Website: bh-photo
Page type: address-validator
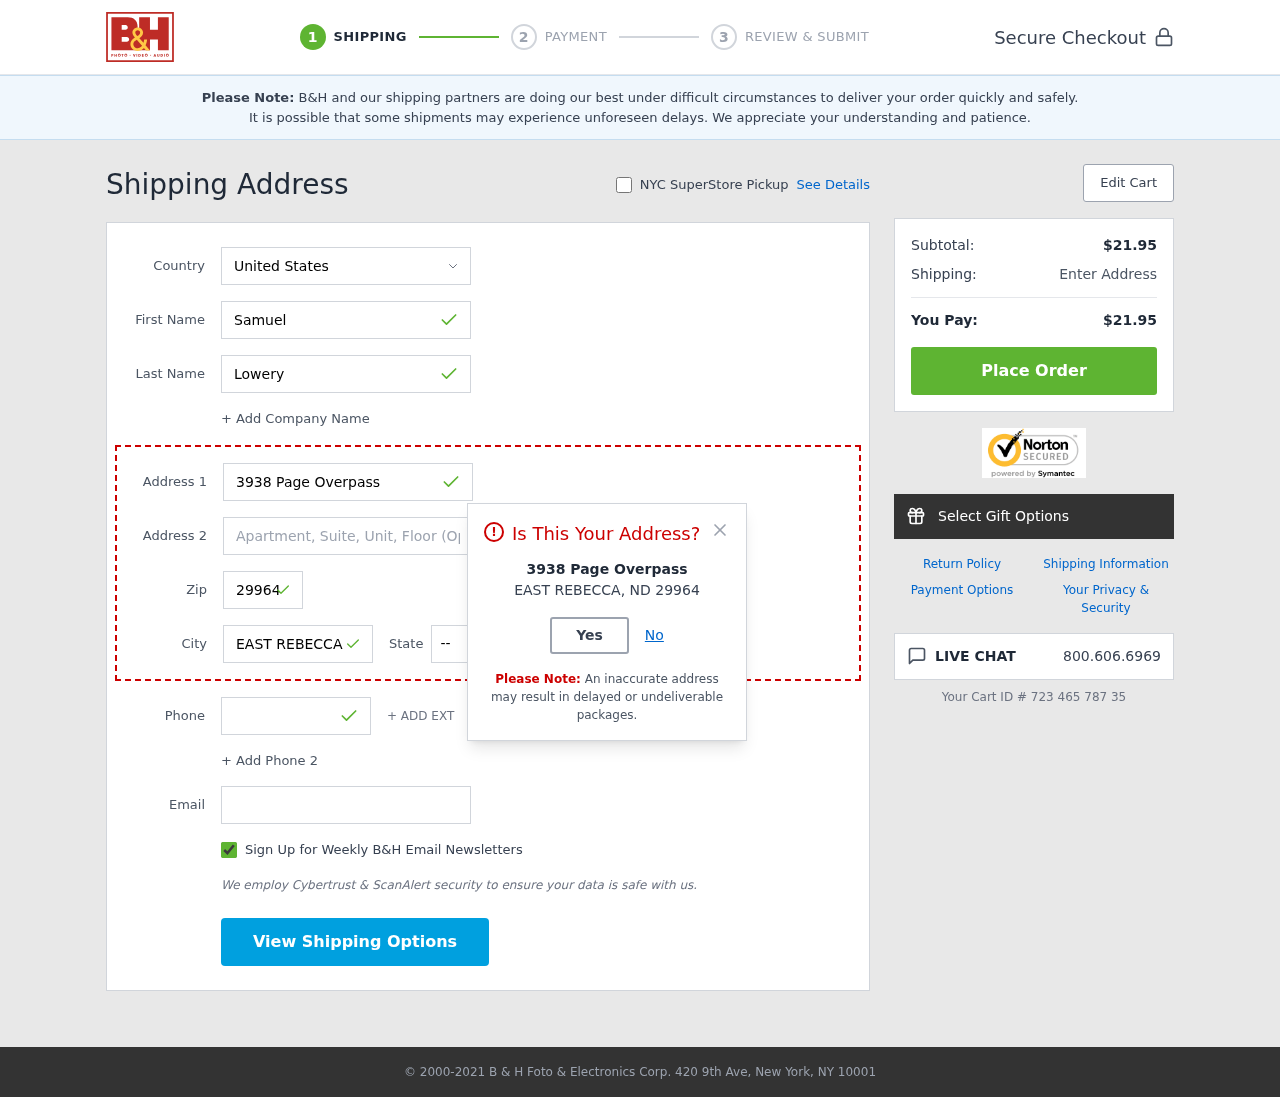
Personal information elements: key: PII_CITY
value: East Rebecca
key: PII_COUNTRY
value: United States
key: PII_EMAIL
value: samuel.lowery@hotmail.com
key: PII_FIRSTNAME
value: Samuel
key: PII_LASTNAME
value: Lowery
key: PII_PHONE
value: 4508306402
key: PII_POSTCODE
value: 29964
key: PII_STATE_ABBR
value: ND
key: PII_STREET
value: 3938 Page Overpass
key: PII_CITY_MODAL
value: EAST REBECCA
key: PII_POSTCODE_FULL
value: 29964
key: PII_POSTCODE_NUMERIC
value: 29964
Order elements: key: ORDER_SUBTOTAL
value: $21.95
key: ORDER_TOTAL
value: $21.95
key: ORDER_ID
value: Your Cart ID # 723 465 787 35